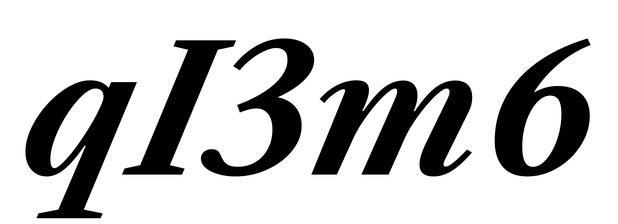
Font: LibreCaslonText-Italic_Bold_Italic